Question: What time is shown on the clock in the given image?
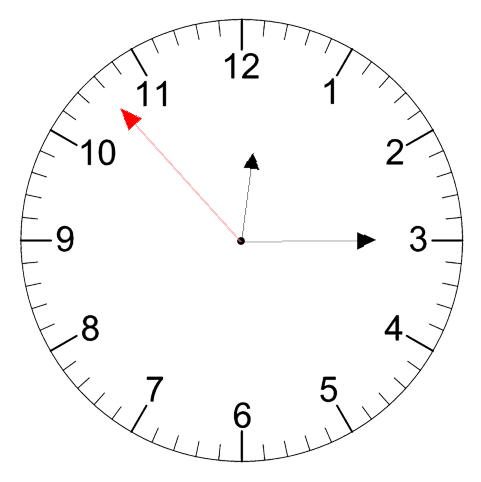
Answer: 12:14:53